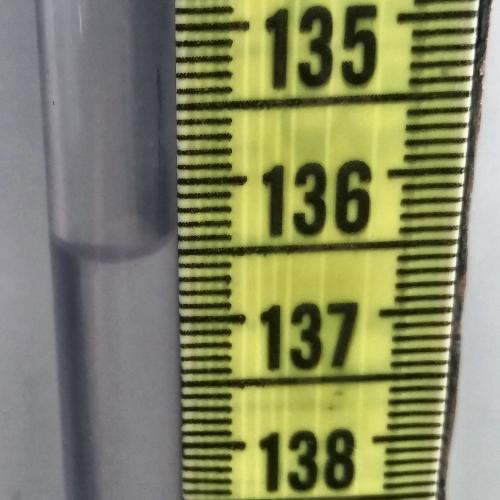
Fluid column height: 136.5 cm